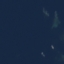
Land use / land cover class: SeaLake